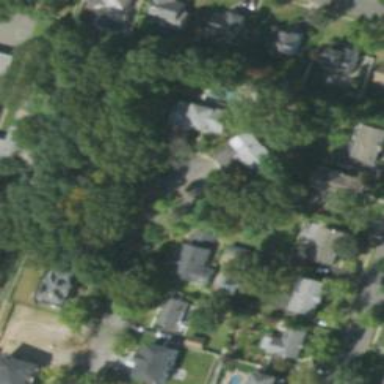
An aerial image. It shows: Nursing home.